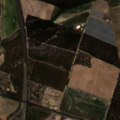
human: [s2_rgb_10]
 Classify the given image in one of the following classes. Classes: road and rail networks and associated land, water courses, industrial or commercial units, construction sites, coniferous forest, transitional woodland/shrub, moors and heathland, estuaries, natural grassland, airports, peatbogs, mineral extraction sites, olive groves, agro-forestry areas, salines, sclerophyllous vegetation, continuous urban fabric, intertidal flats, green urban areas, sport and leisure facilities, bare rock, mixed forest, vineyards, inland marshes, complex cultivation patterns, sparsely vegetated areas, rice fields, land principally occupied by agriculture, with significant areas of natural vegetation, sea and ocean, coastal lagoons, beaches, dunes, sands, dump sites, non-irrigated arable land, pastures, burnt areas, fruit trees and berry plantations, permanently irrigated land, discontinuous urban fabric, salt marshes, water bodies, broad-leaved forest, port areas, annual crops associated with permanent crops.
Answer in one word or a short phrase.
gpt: continuous urban fabric